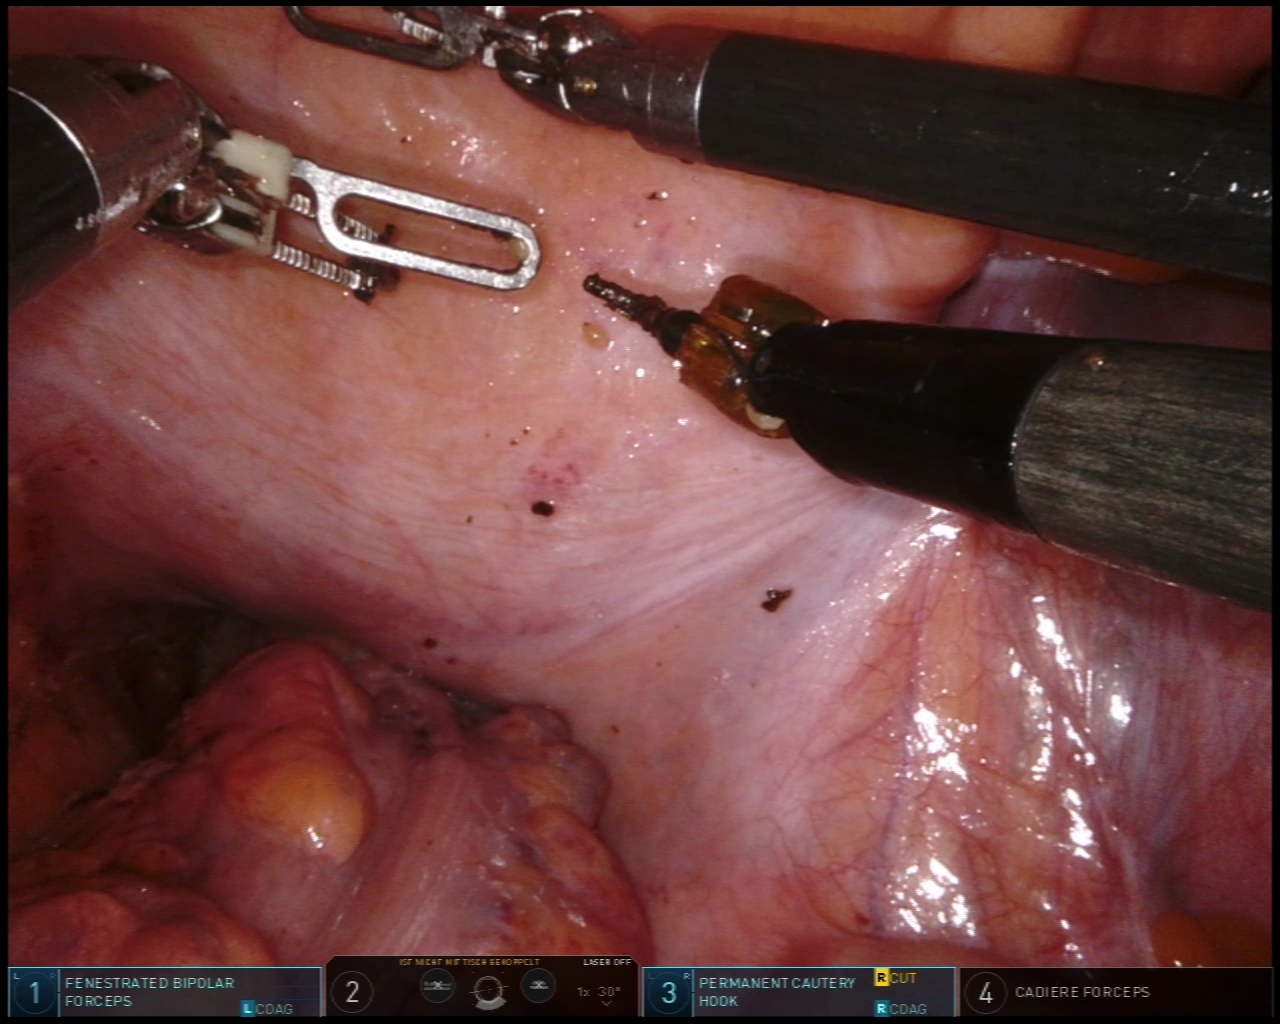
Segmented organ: colon
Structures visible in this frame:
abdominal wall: yes
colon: yes
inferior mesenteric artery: no
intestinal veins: no
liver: no
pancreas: no
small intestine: no
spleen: no
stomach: no
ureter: no
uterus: no
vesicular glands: no